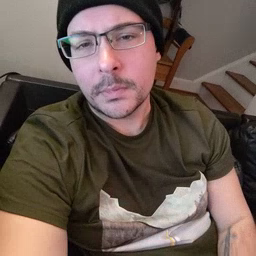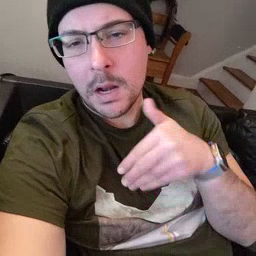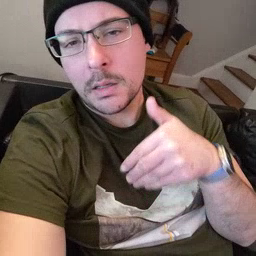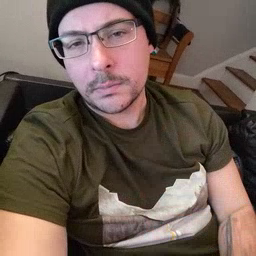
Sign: night